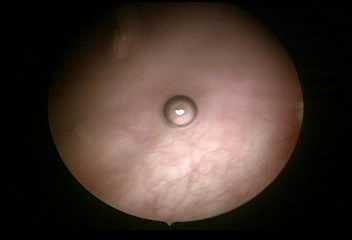
Modality: WLC
Class: Normal mucosa
Bladder cancer association: No